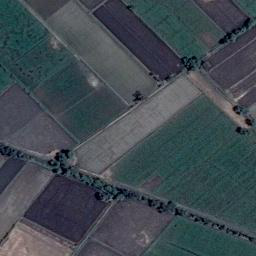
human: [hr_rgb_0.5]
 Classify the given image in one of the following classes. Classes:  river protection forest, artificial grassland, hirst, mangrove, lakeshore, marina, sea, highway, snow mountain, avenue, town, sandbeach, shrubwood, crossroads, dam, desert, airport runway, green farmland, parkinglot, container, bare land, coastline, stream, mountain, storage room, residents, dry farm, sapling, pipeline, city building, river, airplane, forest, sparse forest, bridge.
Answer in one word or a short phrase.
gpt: green farmland